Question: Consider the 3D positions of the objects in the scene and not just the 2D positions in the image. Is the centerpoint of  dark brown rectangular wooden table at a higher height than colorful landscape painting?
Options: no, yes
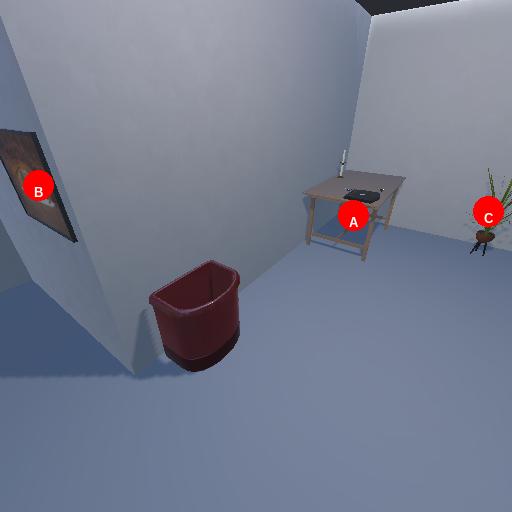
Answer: no